Question: I have a project up and running fine on my website. If I deploy now, everything works fine. The issue is when I'm trying to run in debug mode on my local computer--the routing seems to be messed up.
Here is my project web configuration:

Route configuration:
'''
public static void RegisterRoutes(RouteCollection routes)
{
routes.IgnoreRoute("{resource}.axd/{*pathInfo}");
routes.MapRoute(
name: "Default",
url: "{controller}/{action}/{id}",
defaults: new { controller = "PvP", action = "Play", id = UrlParameter.Optional }
);
}
'''
On my main controller, named PvPController, is a method named Play no no parameters.
When I launch my project by starting to debug, the URL it goes to is this (ignore parenthesis):
(http)://localhost:64397/
Everything loads up fine since the routing knows to redirect this to /PvP/Play.
HOWEVER, if I type in (http)://localhost:64397/PvP/Play, I get a 404 not found error. The same thing happens if I try to do call any action in the PvP controller, including click on any links on the page that does load up straight from the debugger.
What's interesting is that I have a different controller called PvPAdminController. It has an action named PvPAdmin with no parameters. If enter type in this:
(http)://localhost:64397/PvPAdmin/PvPAdmin
The action is hit without any problems.
Is there some kind of issue with my start action and project URL that is doing this? Why is routing working for PvPAdminController but not PvPController?
Thanks!
Upon request here's some of the controller code.
'''
[InitializeSimpleMembership]
public class PvPController : Controller
{
//
// GET: /PvP/
public ActionResult Play()
{
... a bunch of logic....
return View(output);
}
}
'''
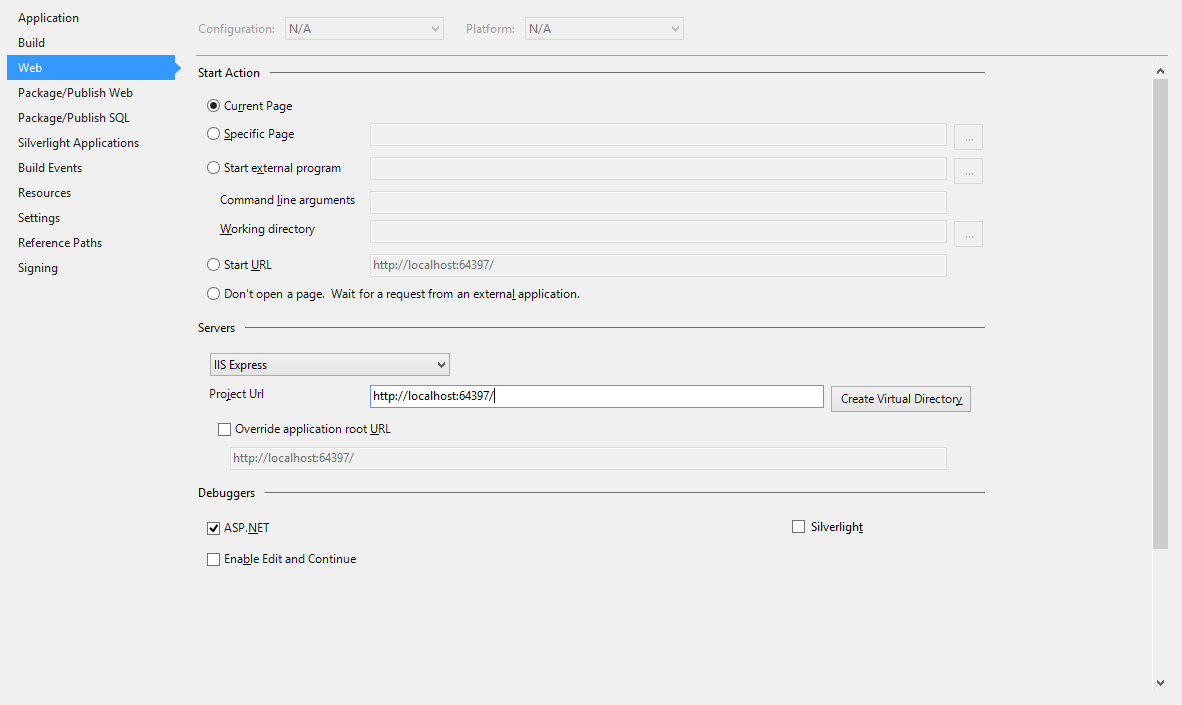
Answer: As it turns out, my solution was to change the localhost port number and let it create a new virtual directory around that. I'm not entirely sure how this happened, but I think when I was messing around with the startup URL it remapped some of the files, which is why I was getting 404 errors.
Still, I'm curious as to why it could still connect to the main Play page when using the (http)://localhost:64397/ but not (http)://localhost:64397/PvP/Play .